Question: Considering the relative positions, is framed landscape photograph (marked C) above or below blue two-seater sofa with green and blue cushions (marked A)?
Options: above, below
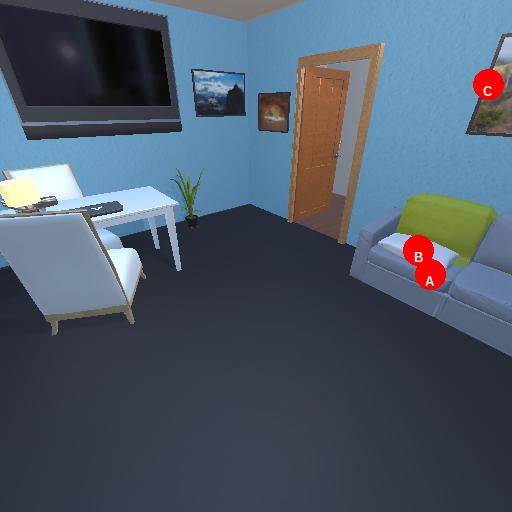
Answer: above